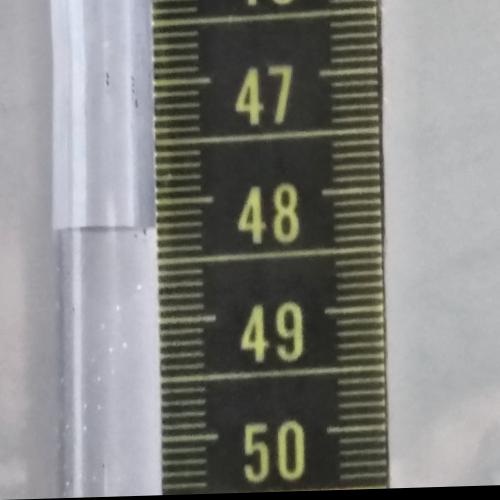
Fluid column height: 48.2 cm